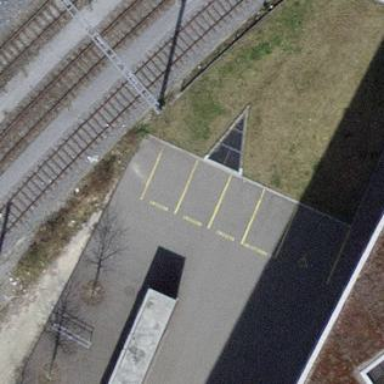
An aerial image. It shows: Parking space is available.